Question: Please help with the following question. Thank You!

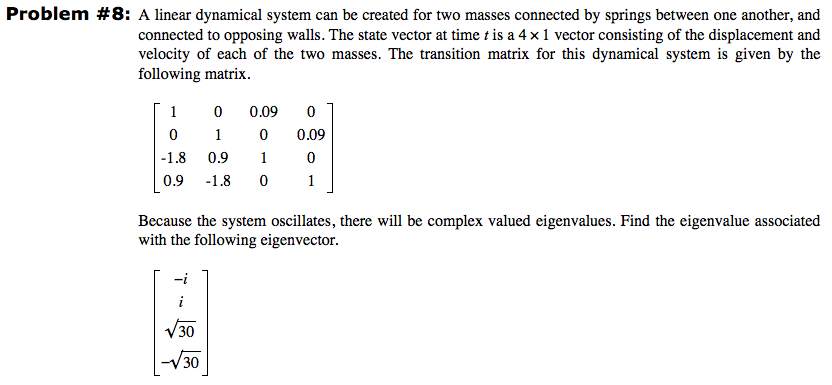
Answer: The problem seems to be flawed. I have made the following calculations:
'''
1, 0, 0.09, 0
0, 1, 0, 0.09
-1.8, 0.9, 1, 0
0.9, -1.8, 0, 1
-i
i
sqrt(30)
-sqrt(30)
-i + 0.09 * sqrt(30) = (a + b * i) * (-i) = b - a * i
i - 0.09 * sqrt(30) = (a + b * i) * i = -b + a * i
-1.8 * i + 0.9 * i + sqrt(30) = -0.9 * i + sqrt(30) = (a + b * i) * sqrt(30)
1.8 * i - 0.9 * i - sqrt(30) = 0.9 * i - sqrt(30) = (a + b * i) * (-sqrt(30))
-----------------------------------------------------------------------------
i - 0.09 * sqrt(30) = a * i - b
0.9 * i - sqrt(30) = -sqrt(30) * a - sqrt(30) * b * i
a = 1
b = 0.09 * sqrt(30)
Check results:
b - a * i = 0.09 * sqrt(30) - i
(a + b * i) * sqrt(30) = sqrt(30) + i * (0.09 * sqrt(30)) * sqrt(30) = sqrt(30) + i * 30 * 0.09 = sqrt(30) + i * 2.7
'''
When I check the results, a and b are calculated for the first row of the eigenvector and naturally, they are correct for the second row as well, as there is only a sign difference. But the imaginary part of the third and fourth row do not comply to the formulas defining the collaboration between eigenvectors and eigenvalues. If I have made a mistake, please, point out, but I have checked my calculations four times.